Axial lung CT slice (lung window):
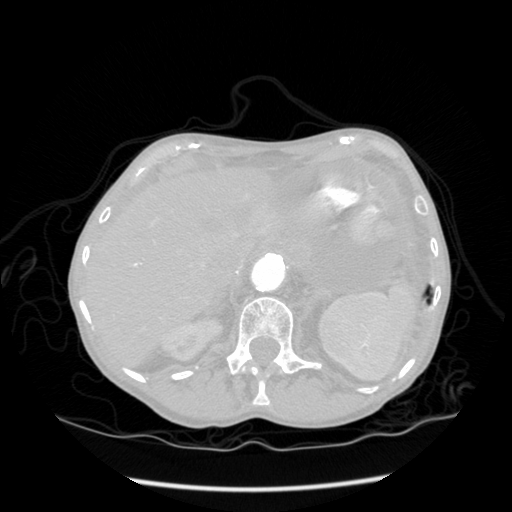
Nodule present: no